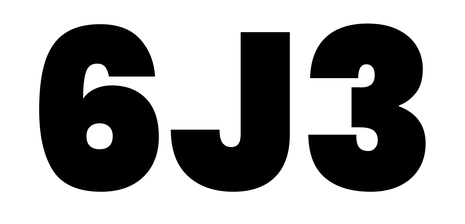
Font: Poppins-Black